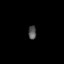
Tissue: lung
Cell type: Endothelial cells
Senescence score: 0.5806
Nuclear area (px): 107
Mean DAPI intensity: 82.168